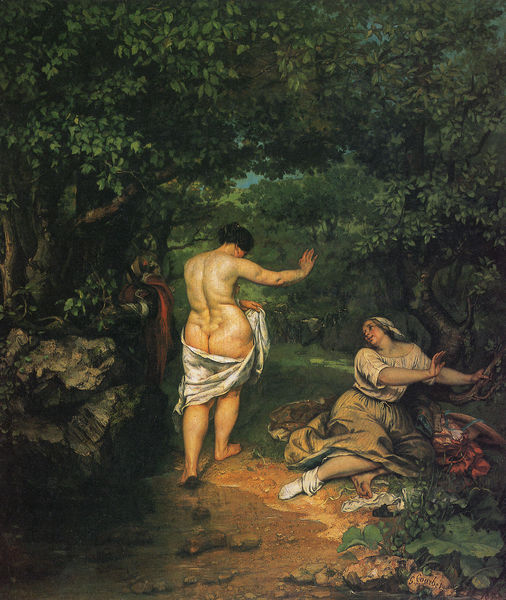
Titel: Les Baigneuses, Die Badenden
Künstler: Gustave Courbet
Standort: Montpellier
Institution: Musée Fabre
Schlagwörter: akt, baum, blau, blätter, felsen, gemälde, gestein, hand, haut, himmel, kopf, körper, laub, mann, nackt, rubens, schatten, vogel, wasser, weiß, akte, baden, badende, bäume, fluss, frauen, grün, landschaft, menschen, ocker, sitzen, ufer, äste, bewegung, braun, damen, frau, geste, hell, hut, kleid, licht, nacht, rücken, schwarz, szene, dame, gras, rot, tuch, weg, wiese, beige, rock, jung, arm, arme, band, barock, bluse, dienerin, falten, kleidung, stehen, stein, steine, gesten, hände, ast, bach, erde, natur, stamm, zweige, büsche, gehen, pfad, boden, gewand, sitzend, stoff, paar, personen, blatt, pflanzen, wald, sack, beine, kopfbedeckung, bein, gesäß, hintern, liegen, zwei, schuhe, fels, haarband, figuren, dick, kopftuch, muskeln, handtuch, lciht, socken, strumpf, bedecken, fett, bad, strümpfe, barfuss, paradies, badend, lichtung, hinten, popo, rückenakt, rückenfigur, fliehen, tizian, rückansicht, mythos, tintoretto, begegnung, gehend, hain, dreck, seeufer, sach, körperhaltung, abwehr, erhobene hand, dreckig, nein, hinterteil, wlad, abweisend, walt, bekleidet, hande, fleischig, abneigung, bäue, badszene, dieniern, halb nackt, schimmen, ufer see, packet, po, bo, hamme, entblössen, weitsch, picnik, vorübergehende, entbößung, btblössen